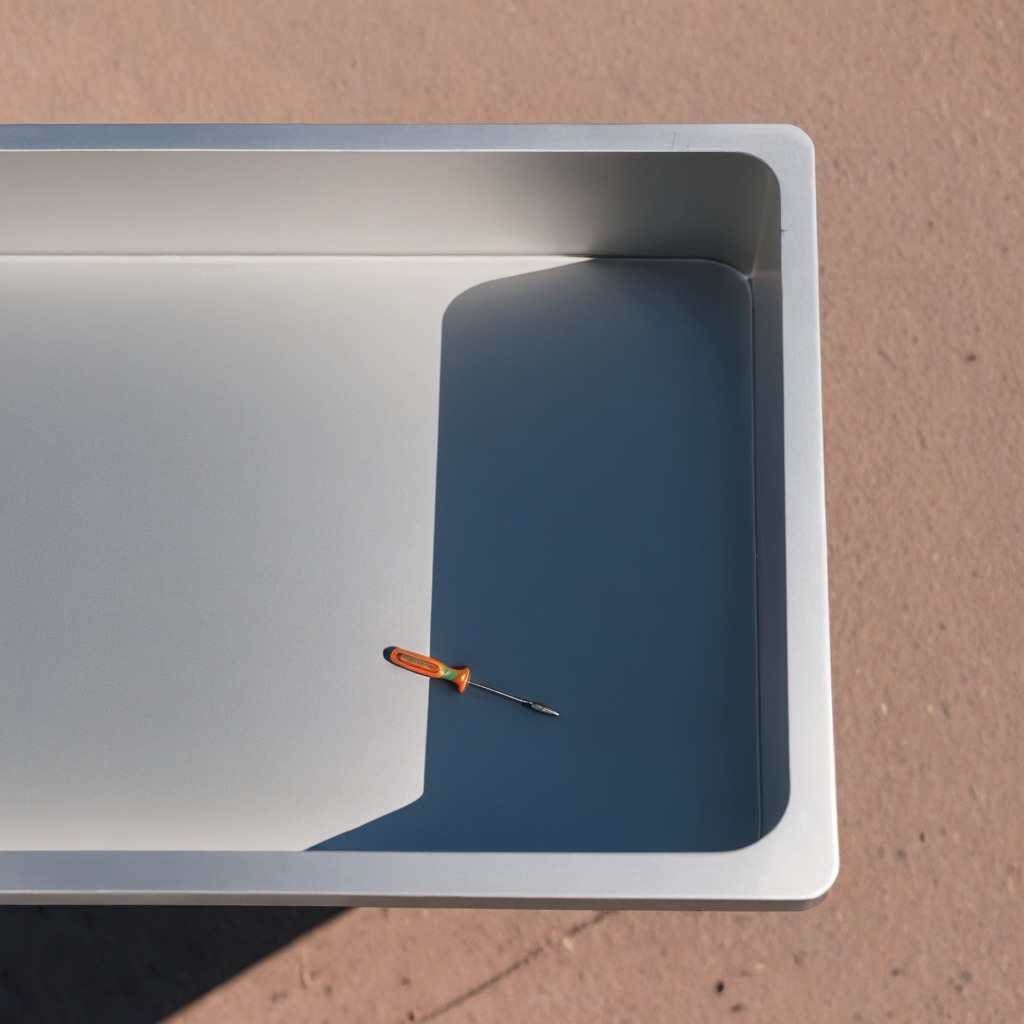
A screwdriver lies on the table.